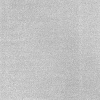
Atmospheric dust classification: dusty